Question: We have removed the dashboard and the history from the rails admin starting page:

Now we want to embed a google analytics page for users to see the dashboards from GA.
This page consists of some simple HTML.
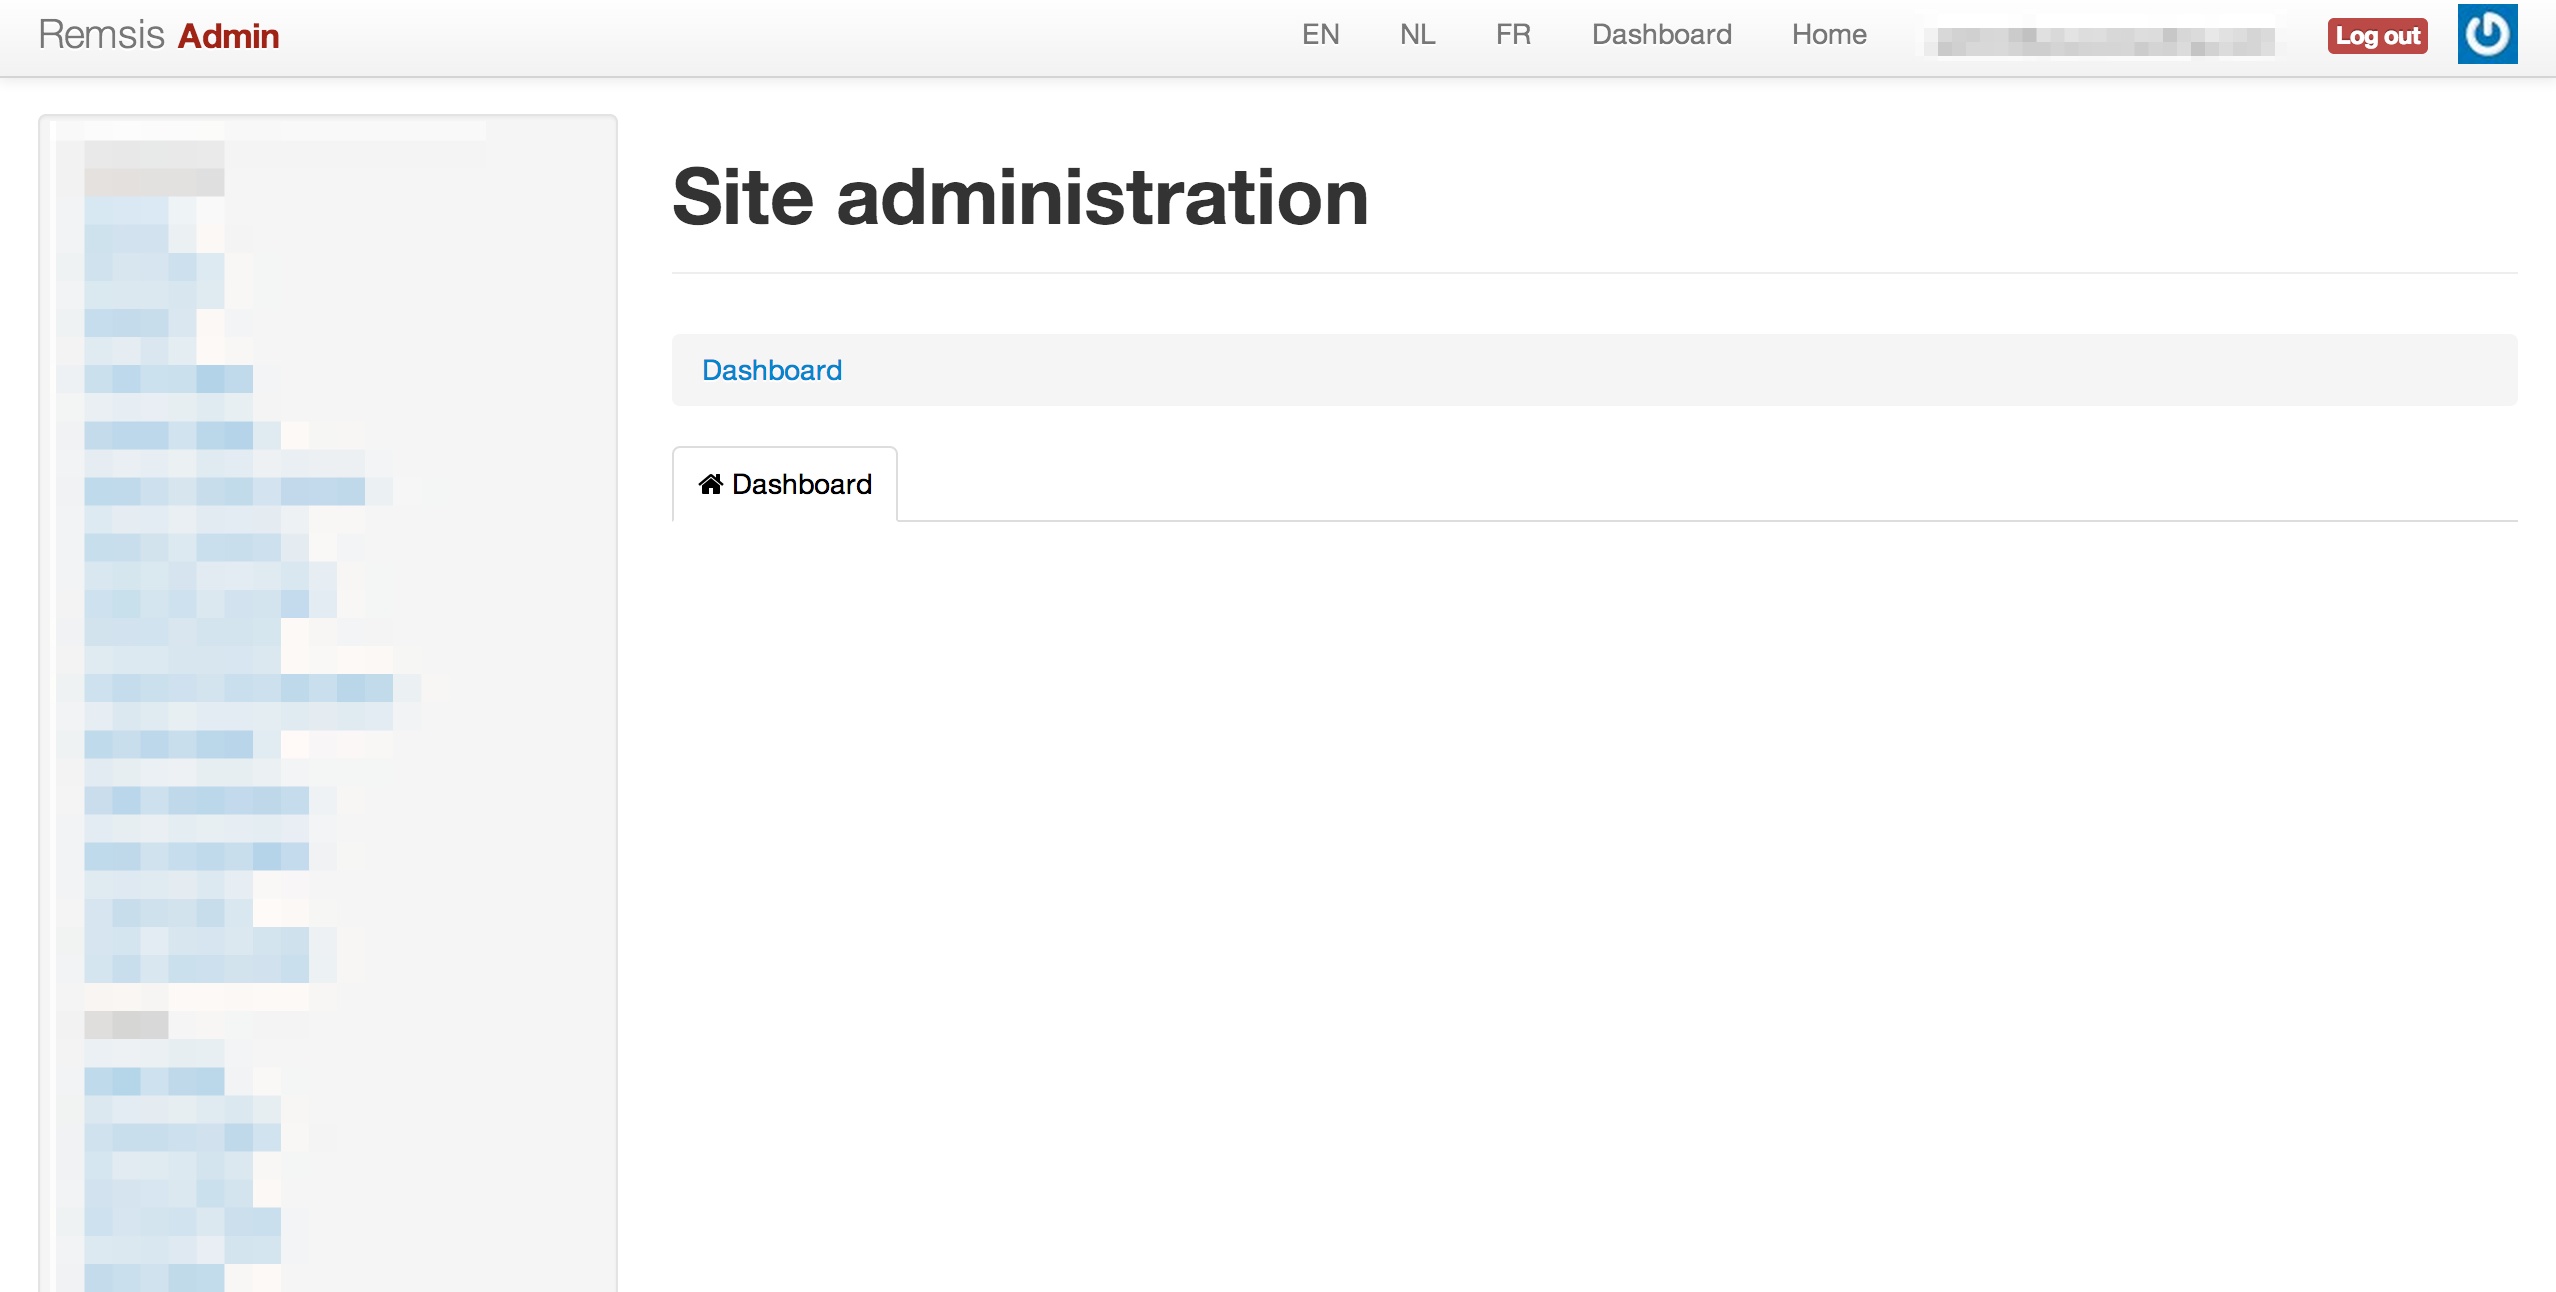
Answer: The answer was very simple, I needed to create the following file:
'''
views/rails_admin/main/dashboard.html.erb
'''
And this overwrites the standard dashboard, easy as that.
Found the information <URL>